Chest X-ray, AP view. Patient: 46 years old, sex F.
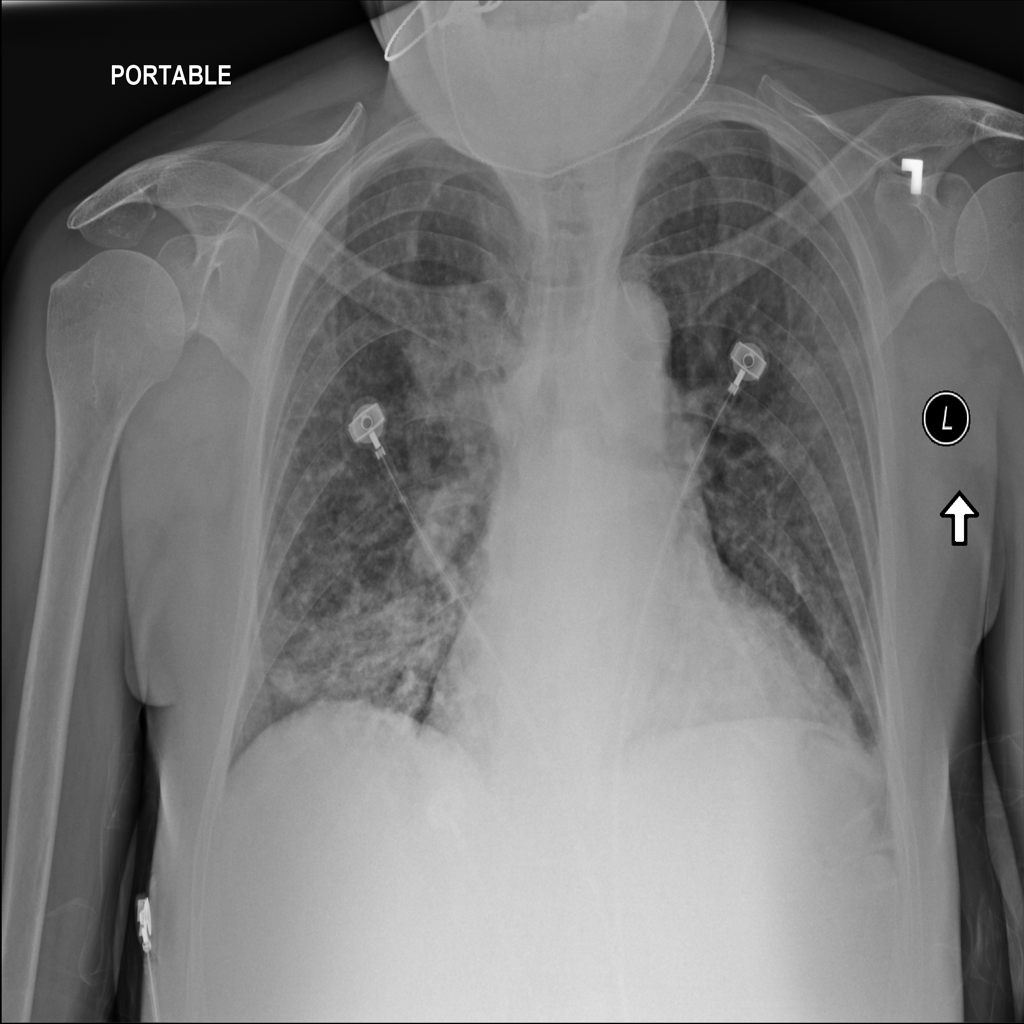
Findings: Nodule